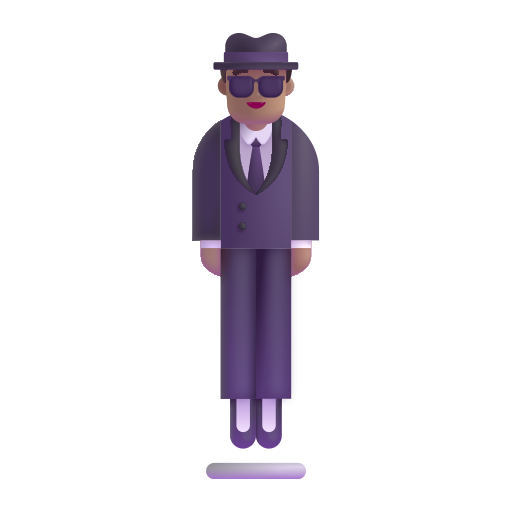
person in suit levitating color